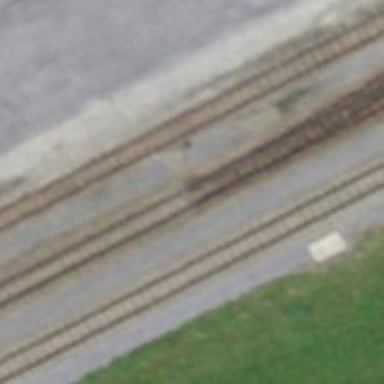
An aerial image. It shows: Railway switch.